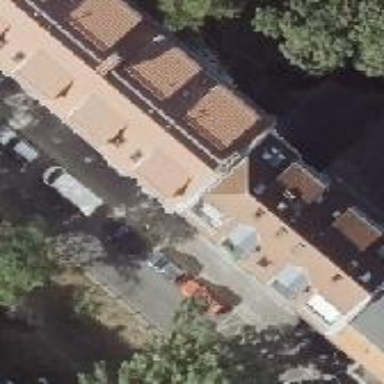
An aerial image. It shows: Residential building with distinctive double saltbox roof shape.